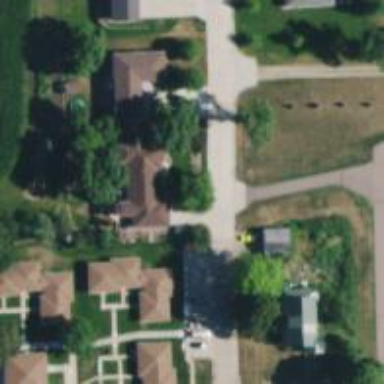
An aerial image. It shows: Residential road.